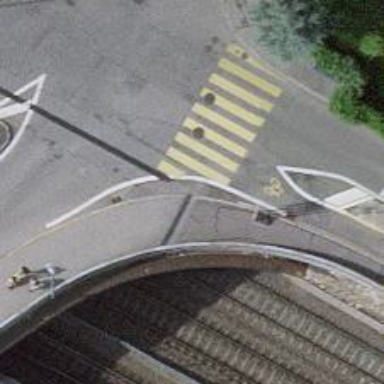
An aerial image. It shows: Kerb serving as barrier.